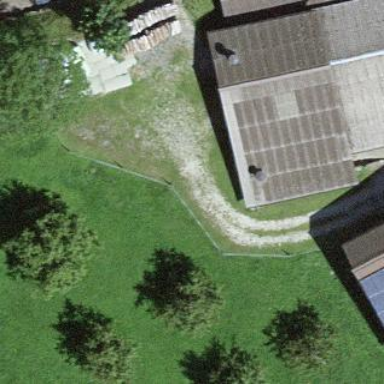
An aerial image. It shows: Sty building.